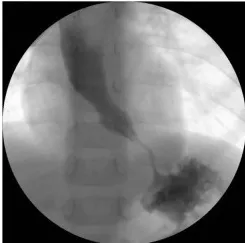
Upper gastrointestinal series.
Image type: radiology (x_ray)